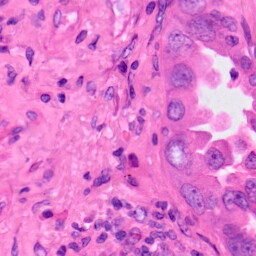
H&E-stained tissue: Lung